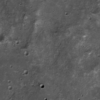
Label: not_dusty